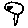
Label: tree